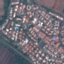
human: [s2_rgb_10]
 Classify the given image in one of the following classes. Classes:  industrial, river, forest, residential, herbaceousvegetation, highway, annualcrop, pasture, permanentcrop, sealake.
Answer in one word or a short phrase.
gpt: Residential